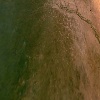
Label: land